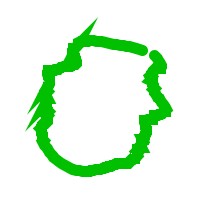
Shape: circle